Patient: sex F, age 54
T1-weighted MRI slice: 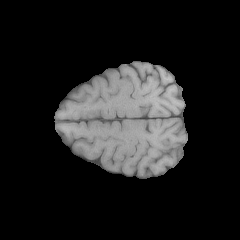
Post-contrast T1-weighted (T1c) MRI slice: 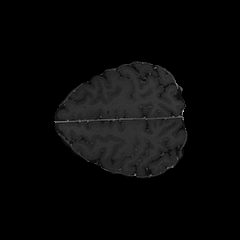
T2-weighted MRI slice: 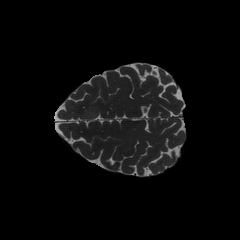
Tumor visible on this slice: no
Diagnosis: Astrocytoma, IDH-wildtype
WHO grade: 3